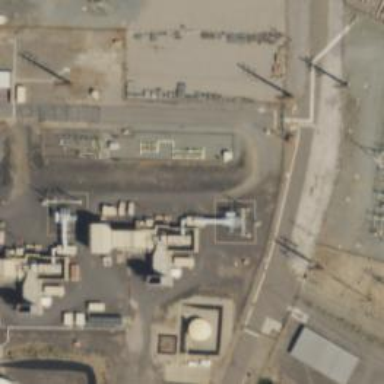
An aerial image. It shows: Gas turbine power generator.